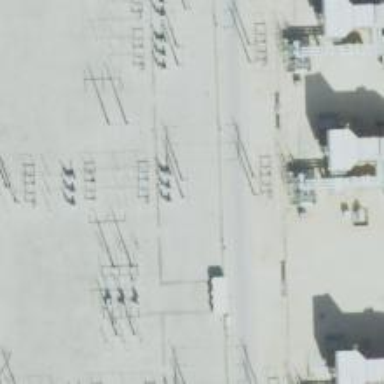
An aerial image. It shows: Switch used for power control.